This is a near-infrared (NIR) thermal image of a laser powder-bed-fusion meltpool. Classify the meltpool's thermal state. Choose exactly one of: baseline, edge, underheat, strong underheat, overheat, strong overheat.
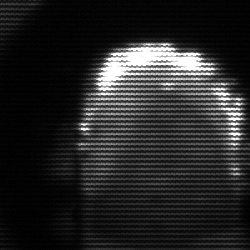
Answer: baseline